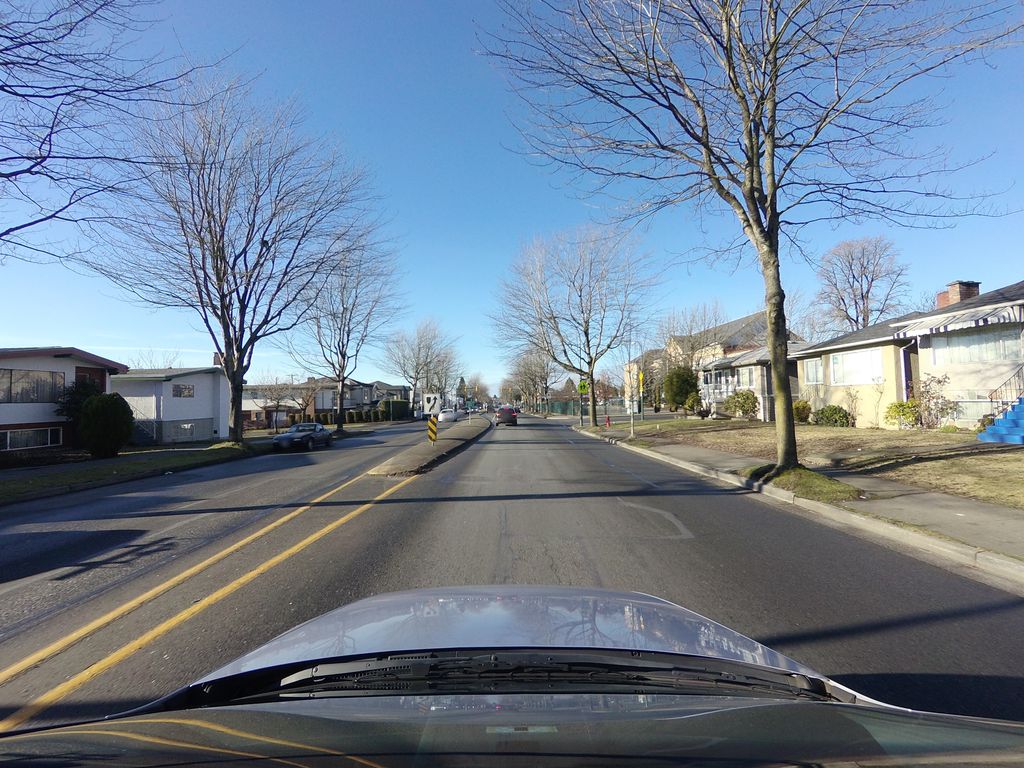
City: vancouver